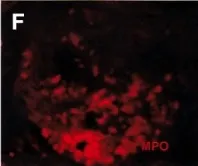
Autopsy findings. (E-G) NETs in the glomerulus. Blue: DNA stained by DAPI. Red: MPO. NETs were present in the crescent. , x 400.
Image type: pathology (immunostaining)